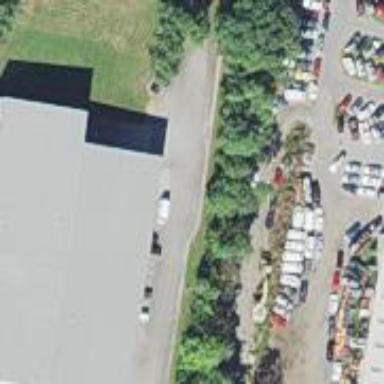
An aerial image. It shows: Commercial building housing electrical shop.